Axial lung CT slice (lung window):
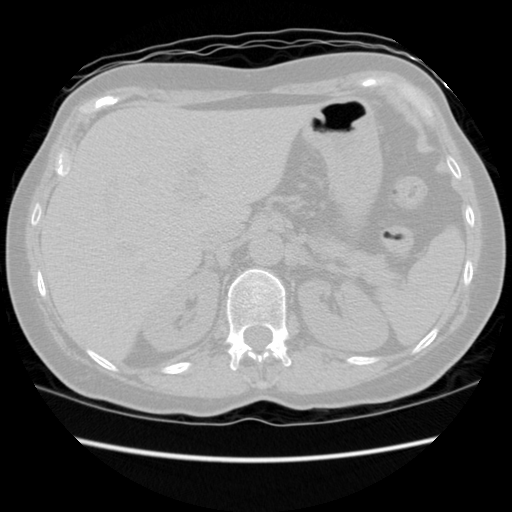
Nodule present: no